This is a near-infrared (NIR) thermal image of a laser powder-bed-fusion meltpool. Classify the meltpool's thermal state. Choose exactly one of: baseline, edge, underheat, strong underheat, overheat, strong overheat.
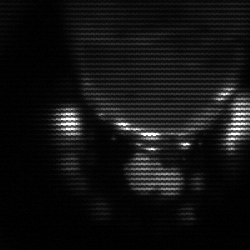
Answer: baseline